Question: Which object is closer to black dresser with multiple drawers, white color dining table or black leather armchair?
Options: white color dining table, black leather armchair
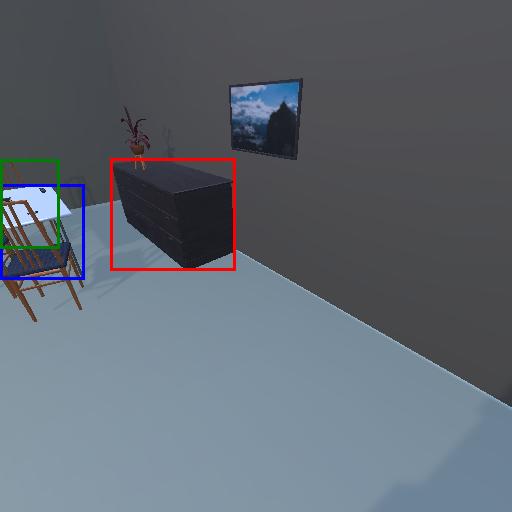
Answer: white color dining table